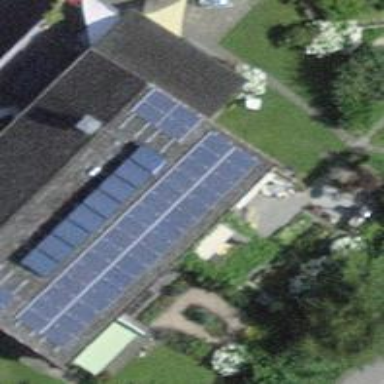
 consisting of solar photovoltaic panels."